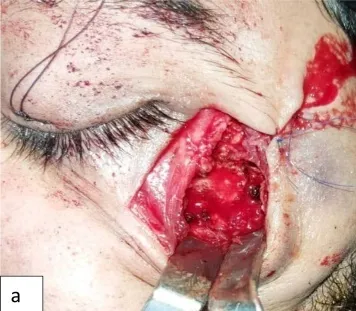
(a) Intraoperative surgical picture shows extended subciliary incision.
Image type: medical_photograph (other_medical_photograph)